Interaction volume radius: 10 \u00c5
Interaction volume height: 15 \u00c5
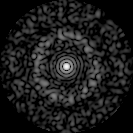
Disorder parameter: 0.8367